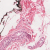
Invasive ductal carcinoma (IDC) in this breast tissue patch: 0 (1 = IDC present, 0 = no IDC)